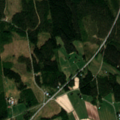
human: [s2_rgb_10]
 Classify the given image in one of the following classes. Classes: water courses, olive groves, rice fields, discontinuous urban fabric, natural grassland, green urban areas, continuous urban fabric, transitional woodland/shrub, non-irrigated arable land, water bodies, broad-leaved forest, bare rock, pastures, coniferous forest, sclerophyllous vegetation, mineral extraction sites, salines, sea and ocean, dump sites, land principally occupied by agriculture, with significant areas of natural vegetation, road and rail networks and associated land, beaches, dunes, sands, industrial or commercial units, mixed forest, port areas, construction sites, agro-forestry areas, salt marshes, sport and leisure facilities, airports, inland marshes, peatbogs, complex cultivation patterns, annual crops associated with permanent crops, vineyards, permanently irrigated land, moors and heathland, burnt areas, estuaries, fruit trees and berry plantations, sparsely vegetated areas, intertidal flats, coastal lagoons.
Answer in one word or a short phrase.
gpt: non-irrigated arable land, land principally occupied by agriculture, with significant areas of natural vegetation, coniferous forest, mixed forest, transitional woodland/shrub